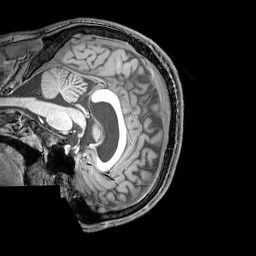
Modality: T1w
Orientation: sagittal
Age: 22
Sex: male
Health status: healthy
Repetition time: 0.081 s
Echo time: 0.037 s